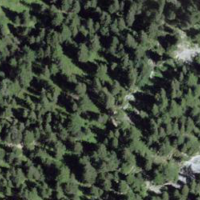
EUNIS habitat code: 43
Species observed at this site:
Epipactis atrorubens